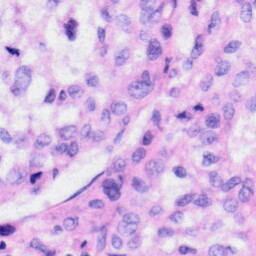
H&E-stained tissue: Liver